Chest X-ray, AP view. Patient: 33 years old, sex M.
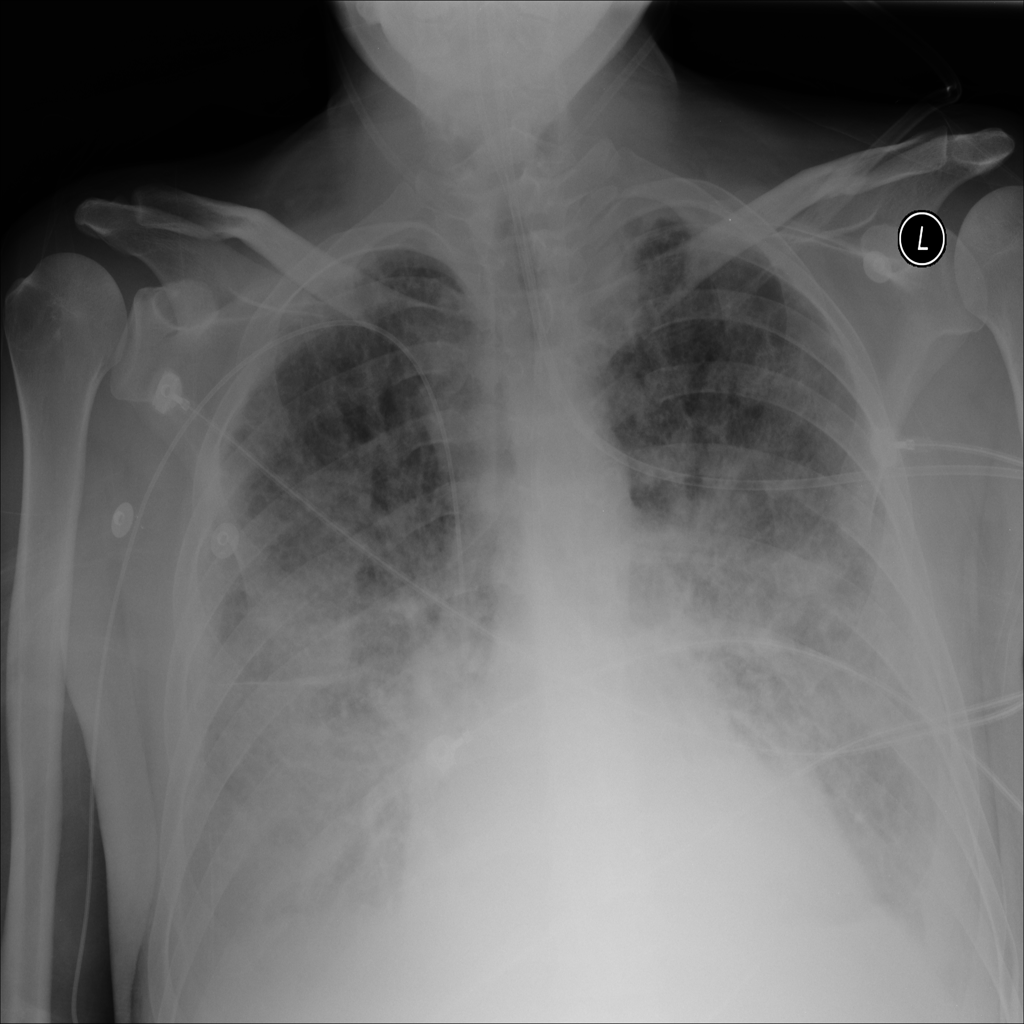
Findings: Effusion, Infiltration